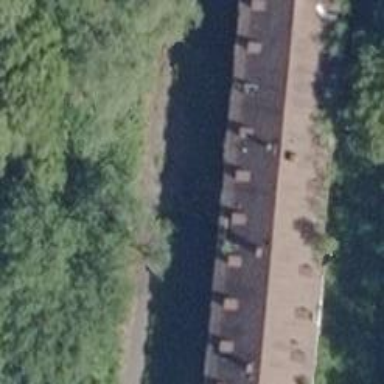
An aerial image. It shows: Building with hipped roof made of roof tiles.